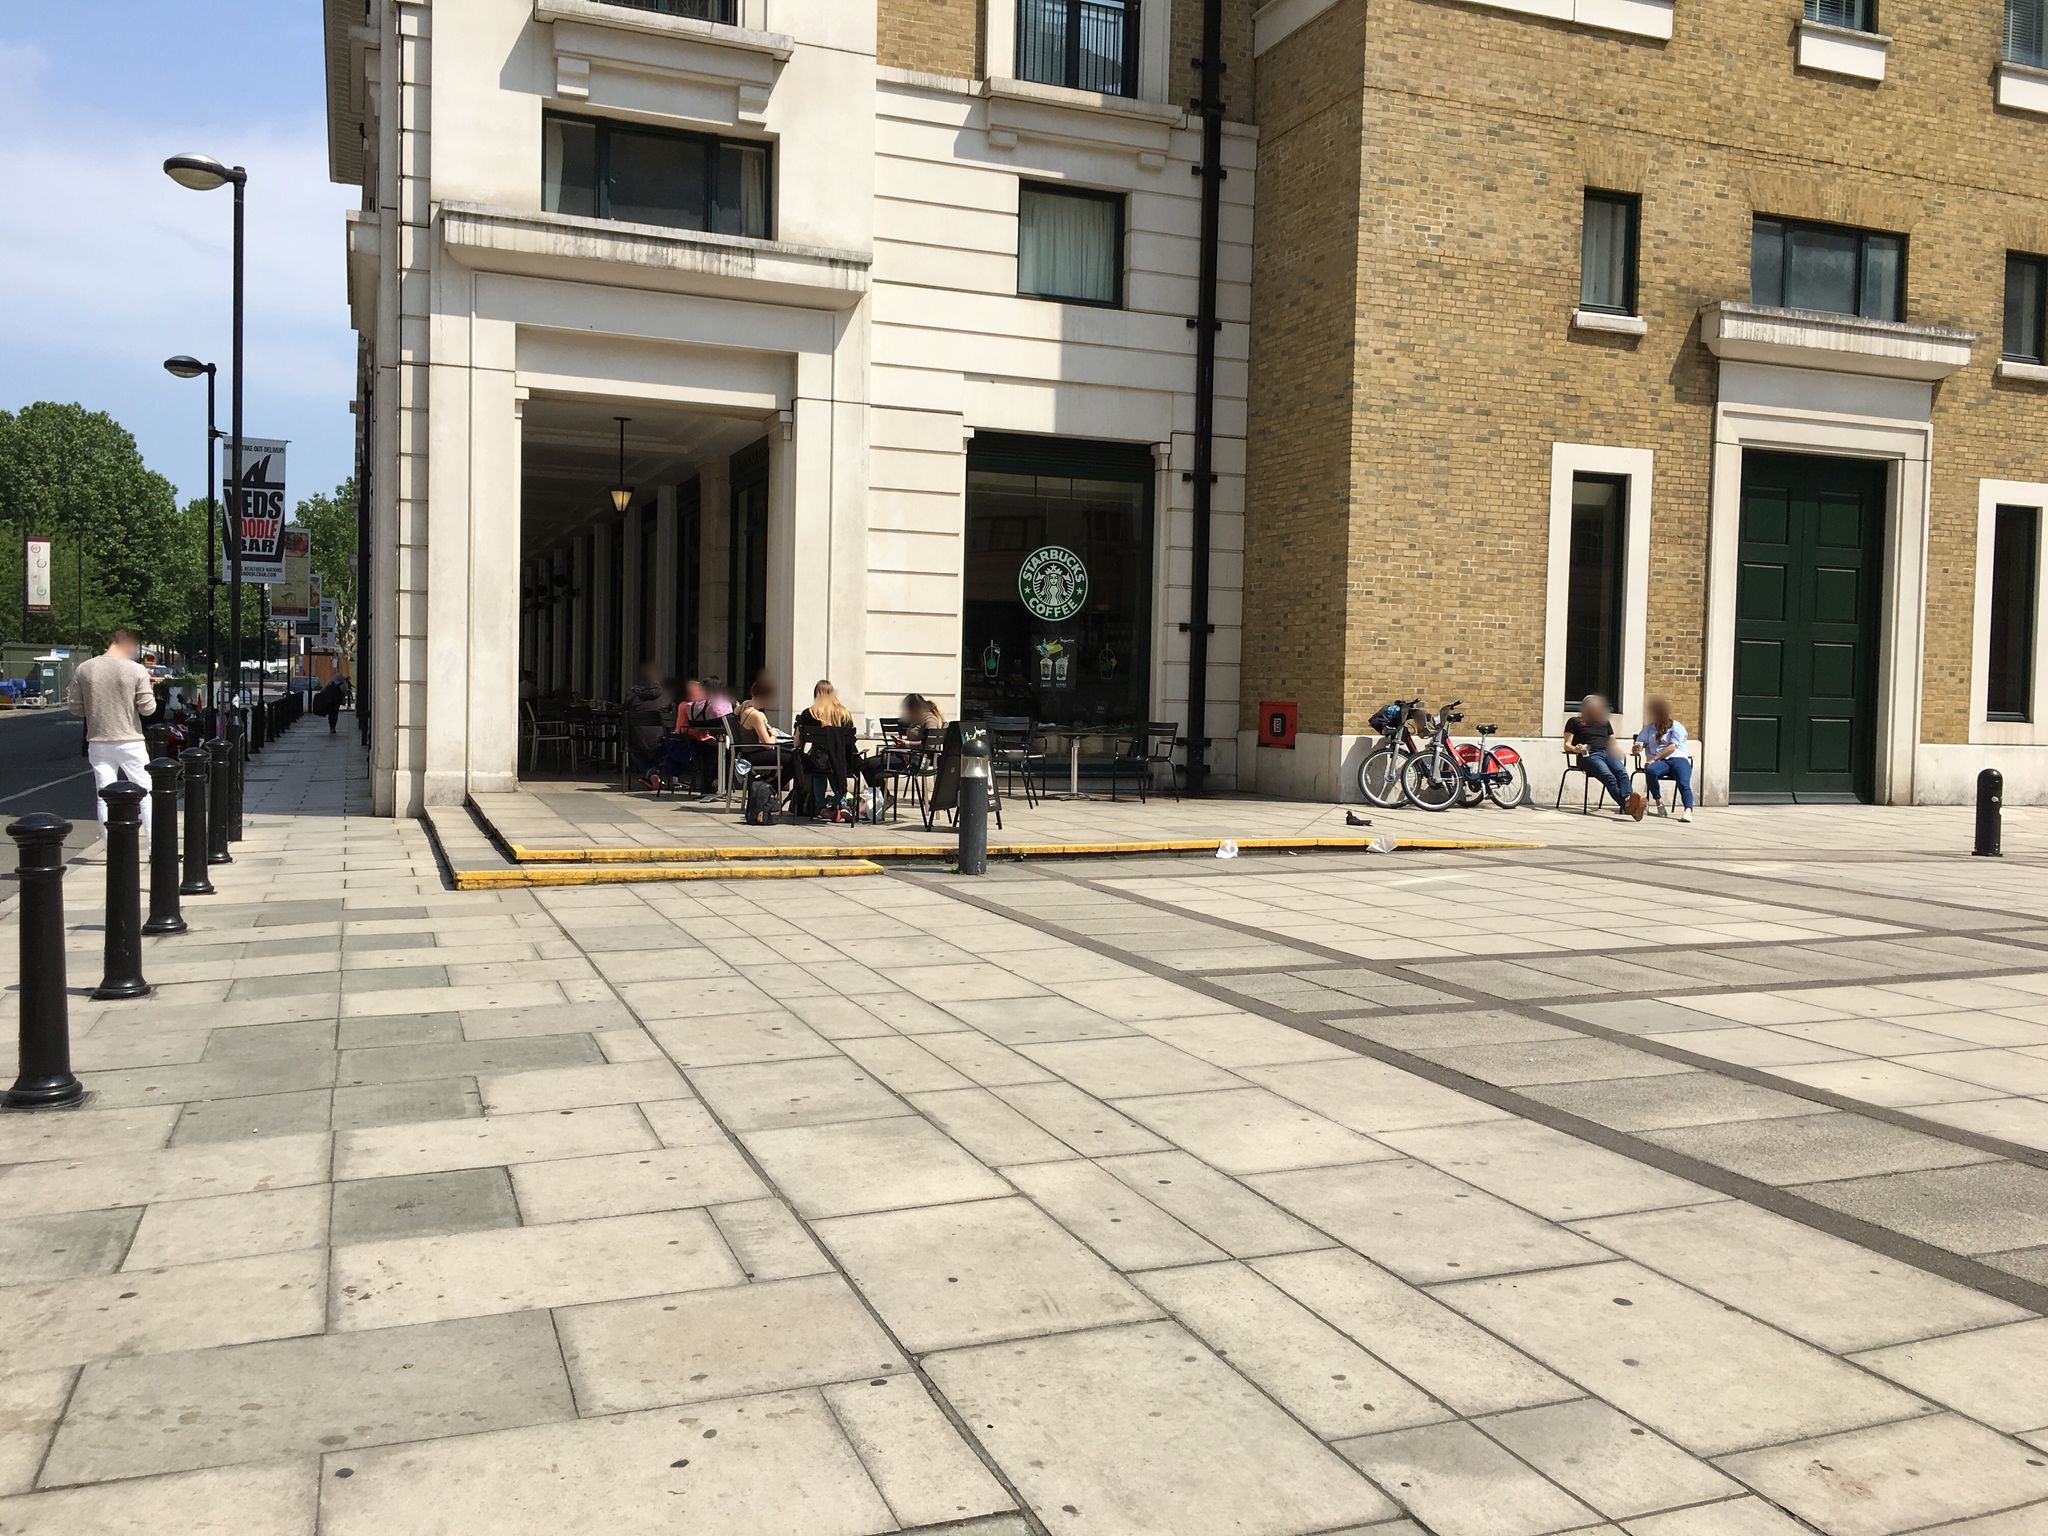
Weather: clear
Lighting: day
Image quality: good
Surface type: walking surface
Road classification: footway, cycleway, pedestrian
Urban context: urban centre
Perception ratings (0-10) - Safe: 8.9, Lively: 8.82, Beautiful: 6.61, Boring: 4.07, Depressing: 0.5, Wealthy: 9.11